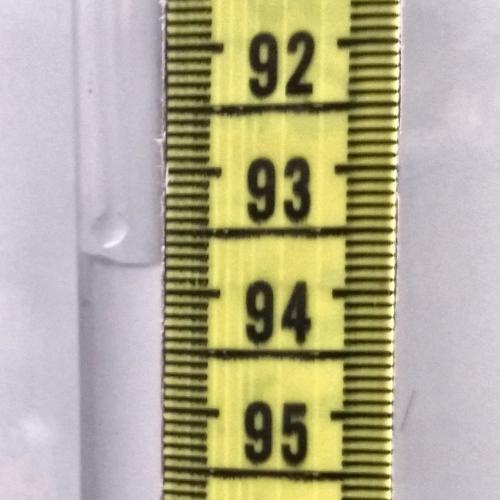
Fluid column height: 93.8 cm